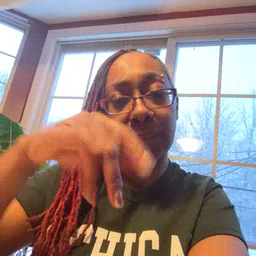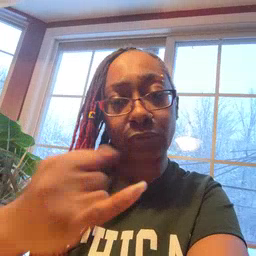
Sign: pajamas